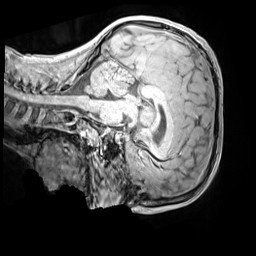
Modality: MP2RAGE
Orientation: sagittal
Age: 11
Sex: male
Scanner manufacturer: siemens
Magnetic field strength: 3 T
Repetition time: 4 s
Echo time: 0.00303 s